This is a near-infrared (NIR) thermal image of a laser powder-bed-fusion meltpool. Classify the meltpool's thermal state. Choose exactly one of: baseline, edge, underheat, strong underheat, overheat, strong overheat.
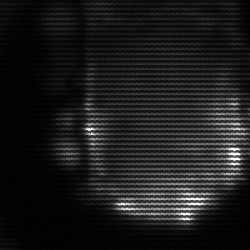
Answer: baseline